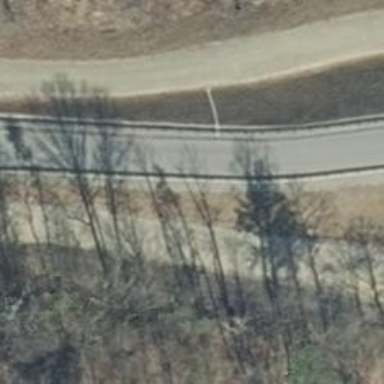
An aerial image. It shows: Unclassified road with asphalt surface.